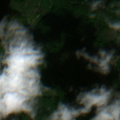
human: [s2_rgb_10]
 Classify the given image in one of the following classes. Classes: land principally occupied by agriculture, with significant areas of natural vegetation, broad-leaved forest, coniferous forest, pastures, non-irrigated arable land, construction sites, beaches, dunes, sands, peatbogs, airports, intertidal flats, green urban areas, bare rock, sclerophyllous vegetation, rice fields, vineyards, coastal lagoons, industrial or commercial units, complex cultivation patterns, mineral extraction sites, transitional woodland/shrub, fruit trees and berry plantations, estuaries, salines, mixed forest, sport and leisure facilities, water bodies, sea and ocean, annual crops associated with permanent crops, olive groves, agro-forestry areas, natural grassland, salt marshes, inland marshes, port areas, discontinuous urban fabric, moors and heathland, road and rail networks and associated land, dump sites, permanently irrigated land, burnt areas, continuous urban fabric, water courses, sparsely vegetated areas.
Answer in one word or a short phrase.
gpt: broad-leaved forest, natural grassland